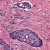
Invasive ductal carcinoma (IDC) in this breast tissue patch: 1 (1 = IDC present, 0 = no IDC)